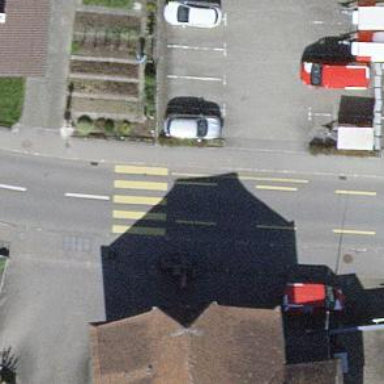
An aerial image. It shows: Pedestrian crossing with zebra markings on footway.